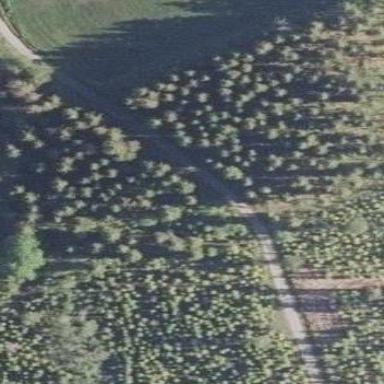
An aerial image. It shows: Beautiful woodland area.